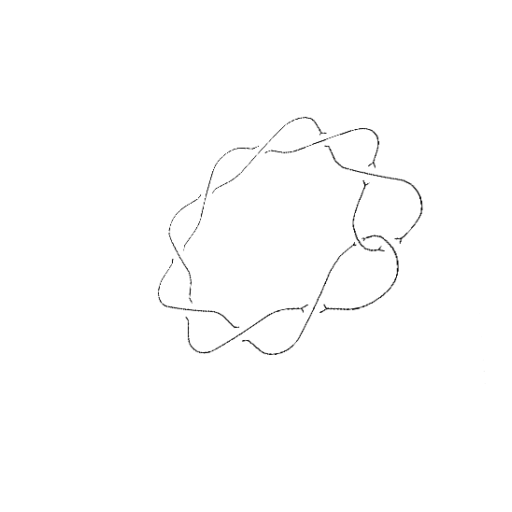
Crossing number: 10